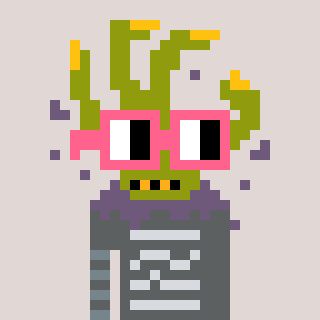
a pixel art character with square pink glasses, a zombie-hand-shaped head and a teal-colored body on a warm background